Question: I don't understand why this code draws this:

Only the bottom-left triangles seem to draw, however the inner-triangles appear only in the first depth of the top- and bottom-right triangle. I want the procedure to be recursive, but it is somehow cause of my shitty programming skills not recursive. I really want an understanding of what I am doing wrong.
'''
implementation
{$R *.dfm}
var
count : integer = 0;
procedure DrawTriangle(aCanvas: TCanvas;x,y,size : extended;n : integer);
var
h : extended;
w : extended;
i : integer;
x1,x2,x3,y1,y2,y3 : extended;
begin
w := size;
h := size;
x1 := x;
y1 := y;
//ShowMessage(FloatToStr(w)+' '+FloatToStr(h));
if aCanvas<>nil then
try
//1st - left
aCanvas.MoveTo(Round(x1),Round(y1));
aCanvas.LineTo(Round(x1+w*2),Round(y1));
aCanvas.LineTo(Round(x1+w),Round(y1-h));
aCanvas.LineTo(Round(x1),Round(y1));
//2nd - right
x2 := x1+w*2;
y2 := y1;
aCanvas.MoveTo(Round(x2),Round(y2));
aCanvas.LineTo(Round(x2+w*2),Round(y2));
aCanvas.LineTo(Round(x2+w),Round(y2-h));
aCanvas.LineTo(Round(x2),Round(y2));
//3rd - top
x3 := x2-w;
y3 := y2-h;
aCanvas.MoveTo(Round(x3),Round(y3));
aCanvas.LineTo(Round(x3+w*2),Round(y3));
aCanvas.LineTo(Round(x3+w),Round(y3-h));
aCanvas.LineTo(Round(x3),Round(y3));
//Run itself
inc(count);
if count < n then
begin
DrawTriangle(aCanvas,x1,y1,size/2,n);
DrawTriangle(aCanvas,x2,y2,size/2,n);
DrawTriangle(aCanvas,x3,y3,size/2,n);
end;
except
on e: exception do raise e;
end;
end;
procedure TForm1.Button1Click(Sender: TObject);
var
size : extended;
i : integer;
x,y : extended;
begin
size := 100;
x := 100;
y := 400;
DrawTriangle(Image1.Canvas,x,y,size,10);
end;
end.
'''
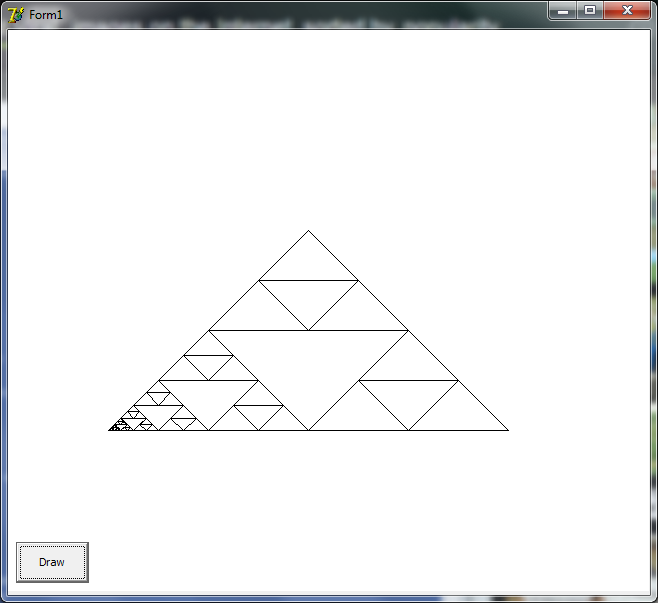
Answer: Your attempt to limit the depth of recursion contains an error.
You draw each of the 3 inner triangles and increment , and then call again to draw the triangles within those triangles. Each call increments , meaning that count does not reflect the depth of recursion but simply how many times has been called. As a result of specifying a limit of 10, you will find that in your results, 10 sets of triangles have been drawn.
Instead of incrementing to track recursion depth you should for each call until .
To make this intention clearer you can use a nested procedure where the outer call accepts the maximum number of levels of recursion specified with the inner, nested procedure doing the actual recursion indicating the number of levels remaining and decrementing this number for the recursive calls themselves:
'''
procedure DrawTriangle(aCanvas: TCanvas;x,y,size : extended; maxLevels: integer);
procedure Draw(x,y,size: extended; levelsLeft: integer);
var
h : extended;
w : extended;
i : integer;
x1,x2,x3,y1,y2,y3 : extended;
begin
w := size;
h := size;
x1 := x;
y1 := y;
//1st - left
aCanvas.MoveTo(Round(x1),Round(y1));
aCanvas.LineTo(Round(x1+w*2),Round(y1));
aCanvas.LineTo(Round(x1+w),Round(y1-h));
aCanvas.LineTo(Round(x1),Round(y1));
//2nd - right
x2 := x1+w*2;
y2 := y1;
aCanvas.MoveTo(Round(x2),Round(y2));
aCanvas.LineTo(Round(x2+w*2),Round(y2));
aCanvas.LineTo(Round(x2+w),Round(y2-h));
aCanvas.LineTo(Round(x2),Round(y2));
//3rd - top
x3 := x2-w;
y3 := y2-h;
aCanvas.MoveTo(Round(x3),Round(y3));
aCanvas.LineTo(Round(x3+w*2),Round(y3));
aCanvas.LineTo(Round(x3+w),Round(y3-h));
aCanvas.LineTo(Round(x3),Round(y3));
//Run itself
if (levelsLeft > 0) then
begin
Draw(x1, y1, size/2, levelsLeft - 1);
Draw(x2, y2, size/2, levelsLeft - 1);
Draw(x3, y3, size/2, levelsLeft - 1);
end;
end;
begin
if Assigned(aCanvas) then
Draw(x, y, size, maxLevels);
end;
'''
This also allows pre-conditions to be tested in a clearer fashion, in this case limited currently to ensuring that a canvas has been specified, but could also involve normalising or validating other parameters as might be required, before initiating the recursive call.
Since the original parameters remain in scope for the nested procedure it also means that you can limit the parameters in the calls to the recursive procedure to only those which actually change on each call. (I have updated the code in my answer to incorporate this).
Incidentally, a 'try..except' that simply raises any caught exceptions is exactly equivalent to having no 'try..except' block at all so I removed it from this implementation.
Also you might wish to consider adding an additional condition to halt recursion if the value of reaches a certain minima (where the inner triangles are indistinct, e.g. ).